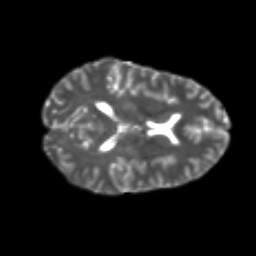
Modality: T2w
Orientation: axial
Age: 25
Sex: female
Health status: healthy
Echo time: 0.074 s